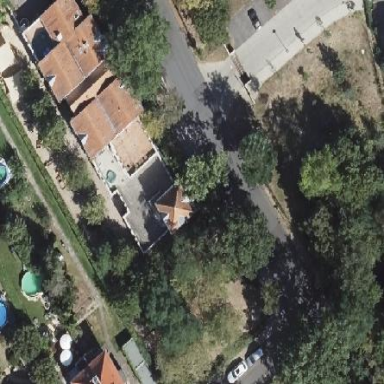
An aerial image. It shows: Kindergarten building.